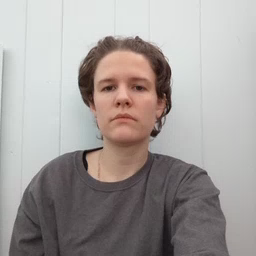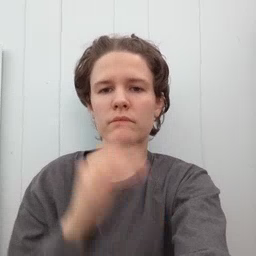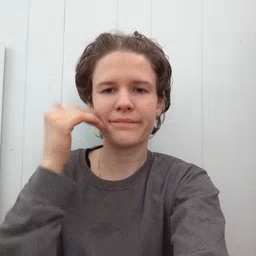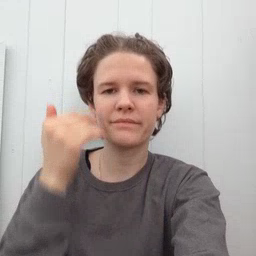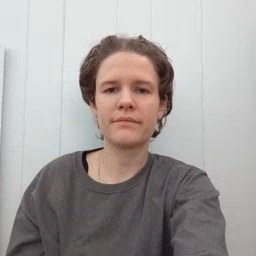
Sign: smile